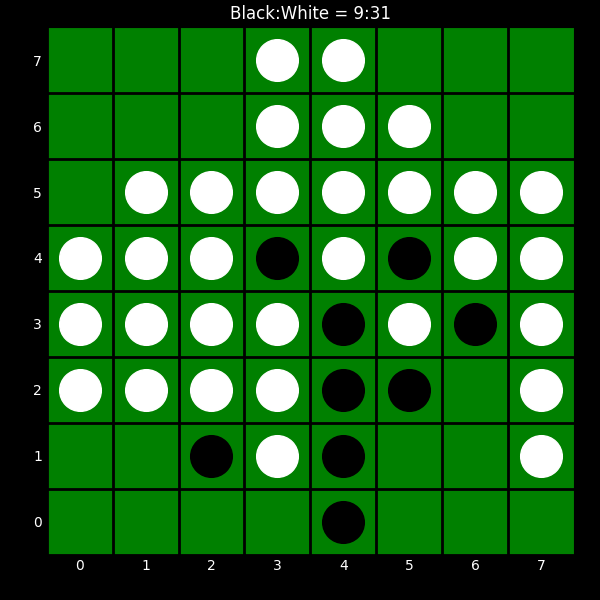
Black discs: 9
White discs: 31